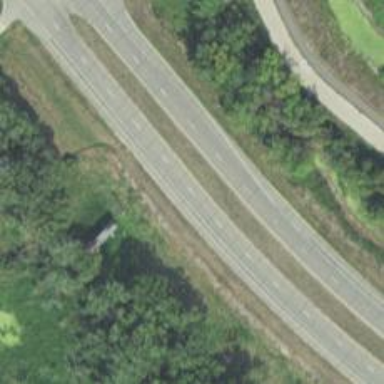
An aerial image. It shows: Primary highway.